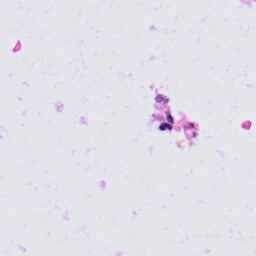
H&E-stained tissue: Skin